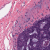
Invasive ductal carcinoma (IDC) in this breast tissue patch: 0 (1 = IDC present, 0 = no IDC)